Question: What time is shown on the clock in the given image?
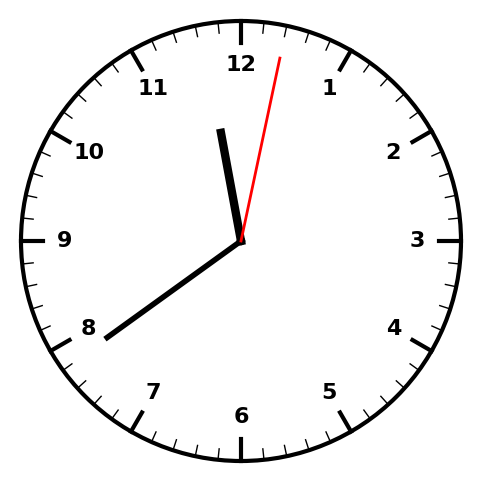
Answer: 11:39:02